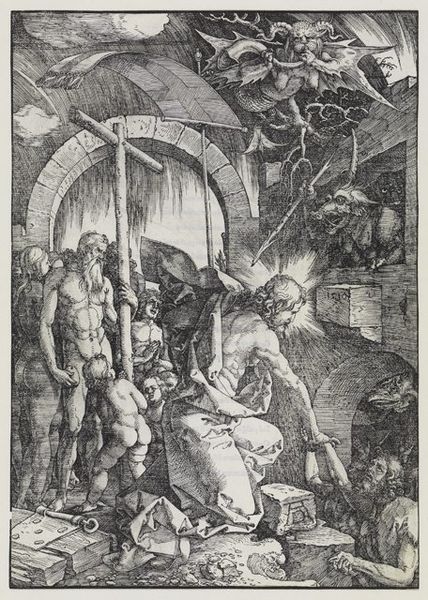
Titel: Christus in der Vorhölle
Künstler: Albrecht Dürer
Standort: Karlsruhe
Institution: Staatliche Kunsthalle Karlsruhe
Schlagwörter: akt, felsen, feuer, flügel, hand, haut, himmel, mann, nackt, weiß, wolken, menschen, grau, licht, männer, schwarz, tür, zeichnung, haus, hund, schloss, tiere, hochformat, leute, bart, arm, arme, barock, bibel, falten, stein, steine, tod, signatur, türbogen, gewand, kind, höhle, kinder, engel, putto, holzschnitt, bogen, fahnen, fahne, flagge, knaben, fels, grafik, graphik, ziehen, figuren, grube, rundbogen, banner, lanze, muskeln, nackte, ad, junge, knie, tor, adam, truhe, gewölbe, antike, greis, buch, glaube, kreuz, religion, torbogen, brennen, flammen, strahlen, druck, druckgraphik, schwarzweiss, druckgrafik, monogramm, schraffur, radierung, stich, ketten, knien, bleistift, kiste, beten, dämon, bleistiftzeichnung, würfel, portal, schein, heiligenschein, gruft, nimbus, christus, grab, jesus, jesus christus, kreuzigung, brief, scharnier, fegefeuer, hilfe, hölle, jüngstes gericht, teufel, wesen, segnen, empfang, bettler, heiliger, steintor, heilige, speer, schlüssel, dürer, jünger, heilig, kupferstich, heilung, vertreiben, vertreibung, christen, gloriole, pute, putti, petrus, pfeil, ungeheuer, satan, luzifer, christentum, drachen, auferstehung, drache, retten, erlöser, dämonen, monster, höllenhund, fledermaus, fantasiewesen, kreut, retter, menschne, albrecht, albrecht dürer, wunder, sper, lazarus, passion, spieß, alfred dürer, güte, ungeheur, kreuzweg, empfängnis, christur, messias, gottessohn, jüngste gericht, sohn gottes, befreiung, aufhelfen, christkind, albrecht dürrer, alfred, gür, befreien, aufbrechen, heraus, demon, vorhölle, religiöses motiv, hardes, aufersteheung, 1530, 1510, apokalyose, weltenretter, christus in der vorhölle, kreuz jesus, heiligen darstellung, damön, woga, anfang und ende, vorhälle, stan, christkönig, albercht, a und omega, heilland, erretter, jesus von nazaret, demonen, damonen, tür fahne, vorhölle3, te3ufel